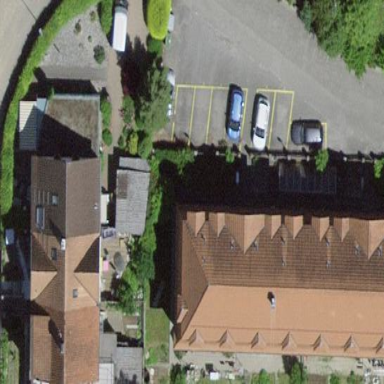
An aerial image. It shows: Hipped roof made of roof tiles on apartment building.